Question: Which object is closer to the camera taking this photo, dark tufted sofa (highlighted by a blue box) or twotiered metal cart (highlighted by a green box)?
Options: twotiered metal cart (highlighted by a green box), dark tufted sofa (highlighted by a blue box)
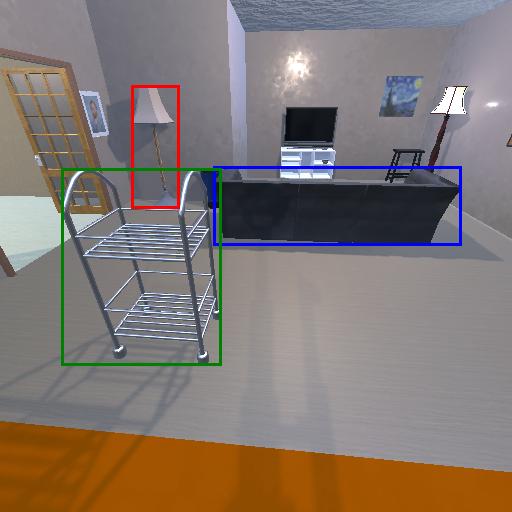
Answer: twotiered metal cart (highlighted by a green box)